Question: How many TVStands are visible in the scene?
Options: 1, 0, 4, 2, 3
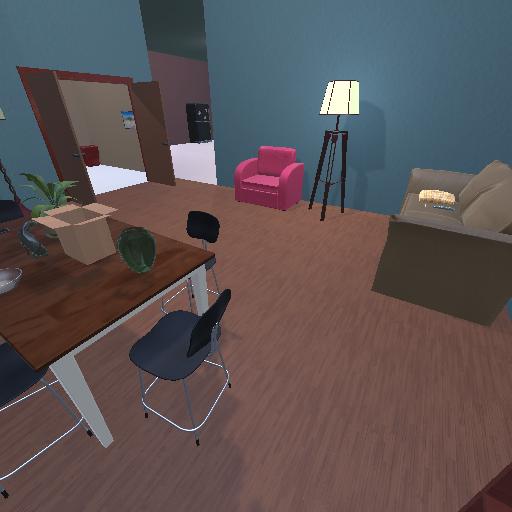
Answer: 1